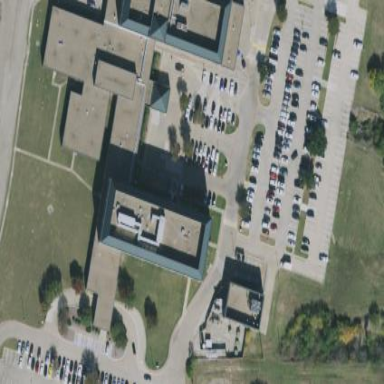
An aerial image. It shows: Healthcare facility identified as hospital.